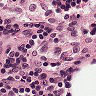
Metastatic tissue present: no